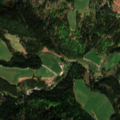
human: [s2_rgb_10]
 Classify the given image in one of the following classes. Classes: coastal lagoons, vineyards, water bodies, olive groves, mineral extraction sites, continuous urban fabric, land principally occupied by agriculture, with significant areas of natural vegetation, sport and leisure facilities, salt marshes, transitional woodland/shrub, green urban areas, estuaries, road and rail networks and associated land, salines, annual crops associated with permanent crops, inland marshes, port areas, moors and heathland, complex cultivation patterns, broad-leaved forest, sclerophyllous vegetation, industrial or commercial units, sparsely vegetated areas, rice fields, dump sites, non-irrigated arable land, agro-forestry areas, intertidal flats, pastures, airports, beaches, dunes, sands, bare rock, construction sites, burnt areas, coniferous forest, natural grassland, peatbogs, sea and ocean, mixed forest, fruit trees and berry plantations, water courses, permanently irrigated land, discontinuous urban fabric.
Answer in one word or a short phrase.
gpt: pastures, land principally occupied by agriculture, with significant areas of natural vegetation, coniferous forest, mixed forest